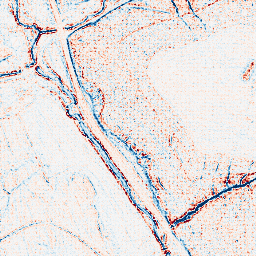
Category: edge_preserving
Decomposition family: bilateral
Decomposition parameters: d: 5
sigma_color: 75
sigma_space: 100
Upsampling method: sinc_hamming
Upsampling parameters: scale: 4
kernel_size: 4
Upsampling scale: 4